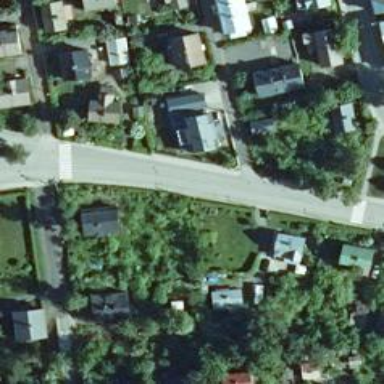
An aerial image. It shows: Unmarked road crossing.